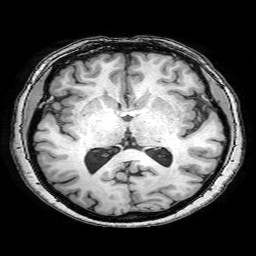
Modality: T1w
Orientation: coronal
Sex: female
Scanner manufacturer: philips
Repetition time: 0.00822 s
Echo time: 0.00381 s